Aerial crown-view tile of a tropical tree (Barro Colorado Island, Panama), acquired 20241112:
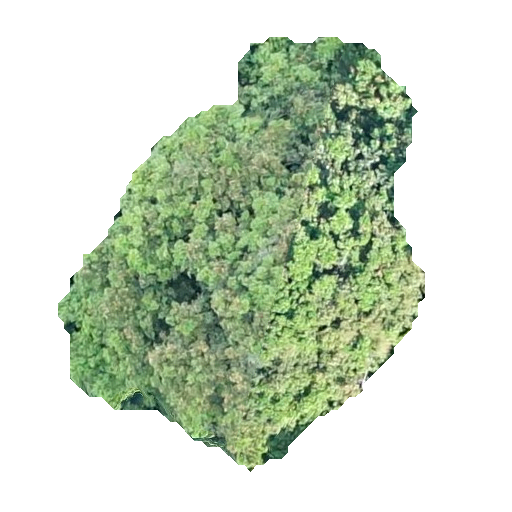
Species: Prioria copaifera
GBIF accepted scientific name: Prioria copaifera
Crown area: 160.635 m²